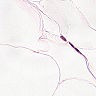
Metastatic tissue present: no